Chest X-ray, AP view. Patient: 63 years old, sex M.
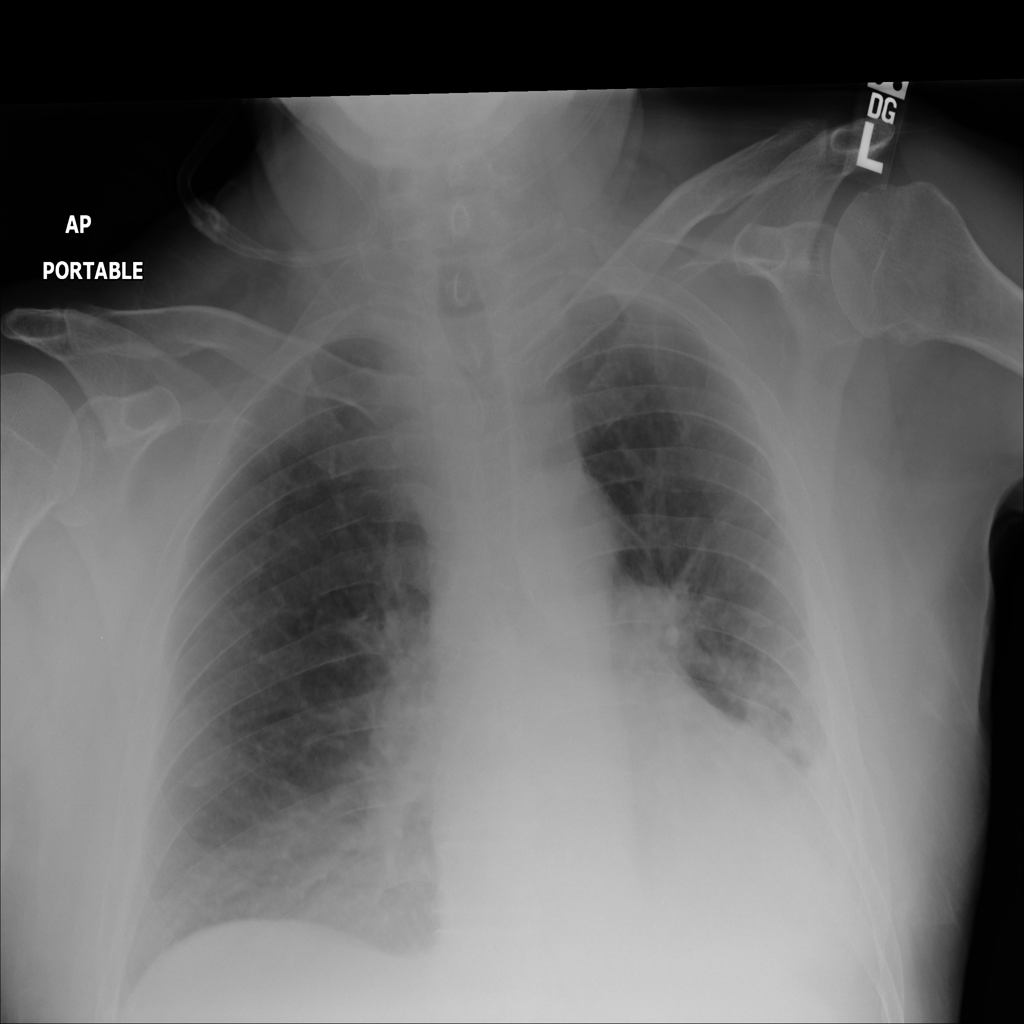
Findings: Effusion